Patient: sex M, age 57
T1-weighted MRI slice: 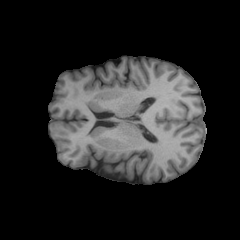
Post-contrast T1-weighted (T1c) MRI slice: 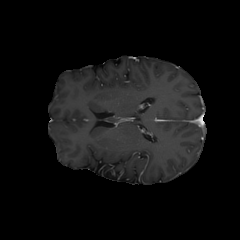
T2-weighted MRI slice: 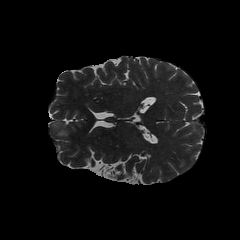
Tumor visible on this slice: yes
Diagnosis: Oligodendroglioma, IDH-mutant, 1p/19q-codeleted
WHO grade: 2